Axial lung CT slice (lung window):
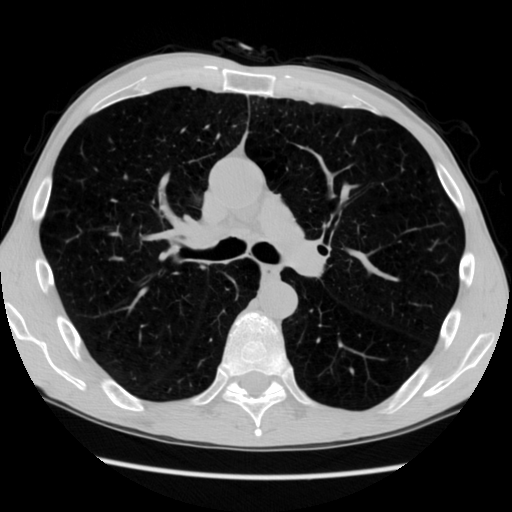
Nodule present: no